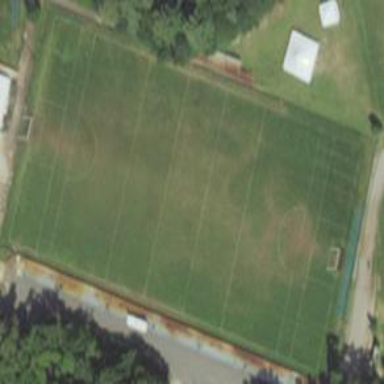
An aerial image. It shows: American football pitch.